Question: While learning the API, I tried the following code,
which simply draws a rectangle at (100,100) and it to (200,200) in 2 seconds.
'''
import javafx.animation.TranslateTransition;
import javafx.application.Application;
import javafx.scene.Group;
import javafx.scene.Scene;
import javafx.scene.layout.VBox;
import javafx.scene.paint.Color;
import javafx.scene.shape.Rectangle;
import javafx.stage.Stage;
import javafx.util.Duration;
import javafx.event.ActionEvent;
import javafx.event.EventHandler;
public class SimpleAnimation extends Application {
@Override
public void start(Stage stage) {
Group root = new Group();
Scene scene = new Scene(root, 500, 500);
stage.setScene(scene);
VBox vb = new VBox();
Rectangle rect = new Rectangle (100, 100, 100, 100);
rect.setArcHeight(50);
rect.setArcWidth(50);
rect.setFill(Color.VIOLET);
final Duration SEC_2 = Duration.millis(2000);
System.out.println("Location before relocation = "+rect.getX()+","+rect.getY()+")");
TranslateTransition tt = new TranslateTransition(SEC_2,rect);
tt.setByX(100f);
tt.setByY(100f);
tt.setOnFinished(new EventHandler<ActionEvent>() {
@Override
public void handle(ActionEvent event) {
System.out.println("Location after relocation = " + rect.getX() + "," + rect.getY() + ")");
}
});
tt.play();
vb.getChildren().add(rect);
scene.setRoot(vb);
stage.show();
}
public static void main(String[] args) {
launch(args);
}
}
'''
After this translationTransition, the rectangle is expected to have the (x,y) coordinates as right?
To check this, I tried to print the coordinates in the event handler.
Don't know why it still prints ?

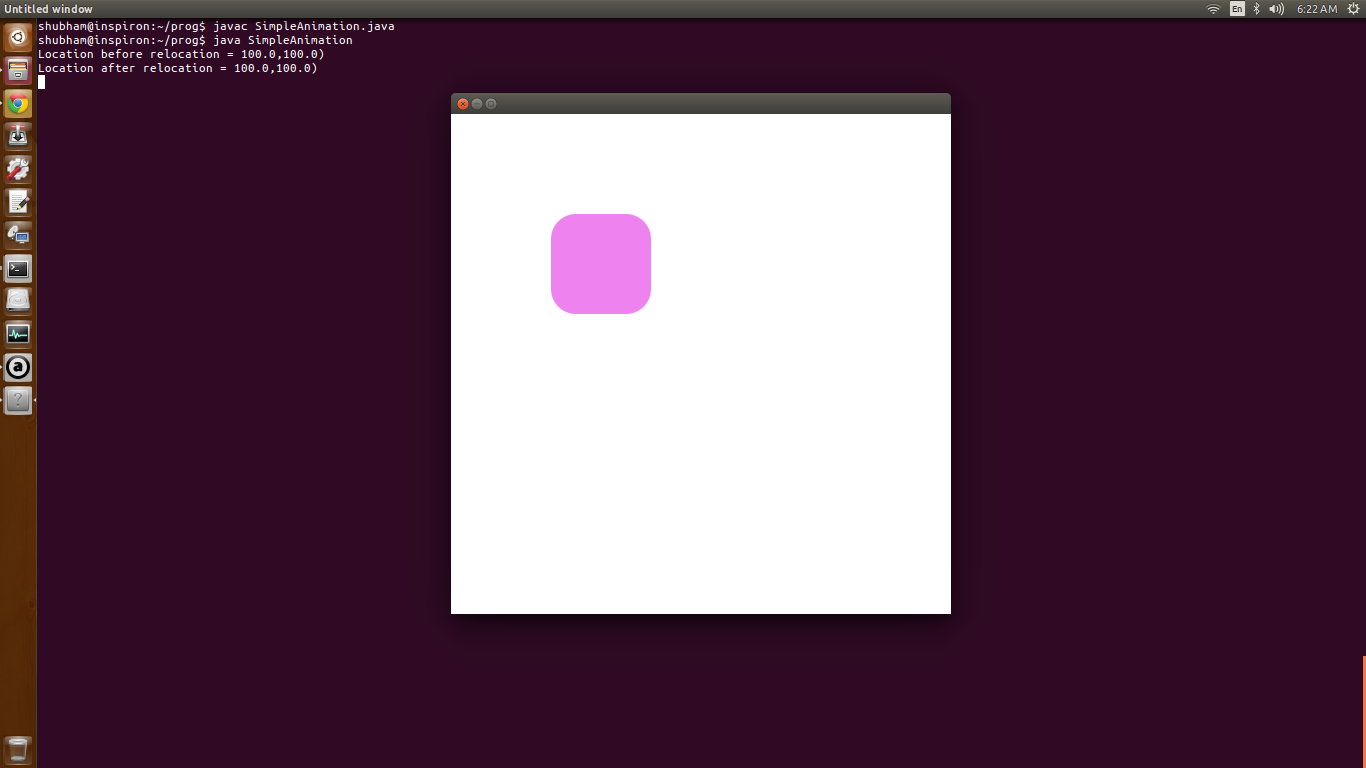
Answer: From the <URL>:
> This Transition creates a move/translate animation that spans its
duration. This is done by updating the translateX, translateY and
translateZ variables of the node at regular interval.
So if you check the 'translateX' and 'translateY' properties at the end of the transition, you will find they are both equal to '100'; i.e. the rectangle has been translated from its original position by '100' units in both directions.
Depending on exactly what you are wanting to do, you can either work with the 'translateX' and 'translateY' properties, or work with the <URL>.
If you prefer to have the 'x' and 'y' properties of the 'Rectangle' change directly from the animation, use a <URL> that change:
'''
import javafx.animation.KeyFrame;
import javafx.animation.KeyValue;
import javafx.animation.Timeline;
import javafx.application.Application;
import javafx.event.ActionEvent;
import javafx.event.EventHandler;
import javafx.scene.Scene;
import javafx.scene.layout.VBox;
import javafx.scene.paint.Color;
import javafx.scene.shape.Rectangle;
import javafx.stage.Stage;
import javafx.util.Duration;
public class SimpleAnimation extends Application {
@Override
public void start(Stage stage) {
VBox vb = new VBox();
Rectangle rect = new Rectangle(100, 100, 100, 100);
rect.setManaged(false);
rect.setArcHeight(50);
rect.setArcWidth(50);
rect.setFill(Color.VIOLET);
final Duration SEC_2 = Duration.millis(2000);
System.out.println("Location before relocation = " + rect.getX() + ","
+ rect.getY() + ")");
Timeline timeline = new Timeline();
KeyFrame end = new KeyFrame(SEC_2,
new KeyValue(rect.xProperty(), 200),
new KeyValue(rect.yProperty(), 200));
timeline.getKeyFrames().add(end);
timeline.setOnFinished(new EventHandler<ActionEvent>() {
@Override
public void handle(ActionEvent event) {
System.out.println("Location after relocation = " + rect.getX()
+ "," + rect.getY() + ")");
}
});
timeline.play();
vb.getChildren().add(rect);
Scene scene = new Scene(vb, 500, 500);
stage.setScene(scene);
stage.show();
}
public static void main(String[] args) {
launch(args);
}
}
'''
Note that for this to work, I added the call 'rect.setManaged(false)'. Since you have the 'Rectangle' in a 'VBox', which manages layout of its child nodes, changing the 'x' and 'y' properties will have no effect otherwise. (The other option would be to replace the 'VBox' with a 'Pane', which doesn't manage placement of its child nodes.)